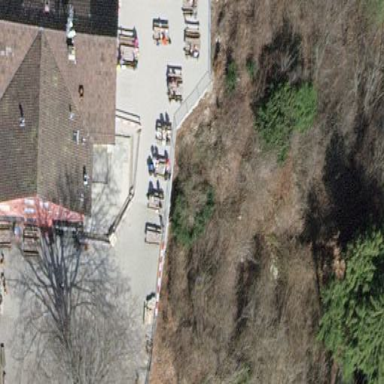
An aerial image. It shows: Outdoor seating area for leisure.